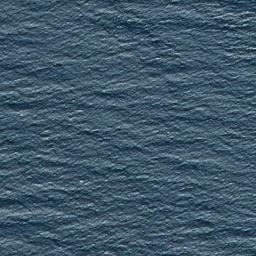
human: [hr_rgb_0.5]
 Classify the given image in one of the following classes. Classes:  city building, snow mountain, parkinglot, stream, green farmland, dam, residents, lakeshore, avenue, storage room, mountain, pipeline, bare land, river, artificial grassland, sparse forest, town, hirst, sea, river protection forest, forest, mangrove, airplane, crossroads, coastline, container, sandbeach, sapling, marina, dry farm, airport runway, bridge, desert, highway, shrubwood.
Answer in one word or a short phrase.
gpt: sea